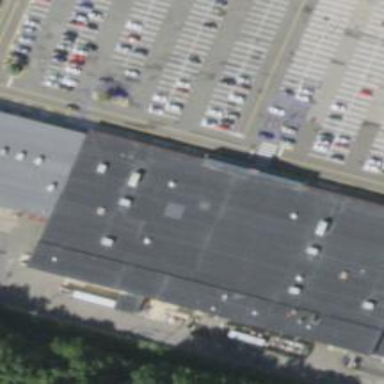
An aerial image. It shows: Retail building.